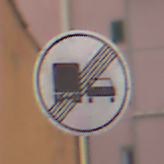
Verkehrszeichen: EndeUeberholverbotKraftfahrzeuge
Umgebung: Outdoor, Urban
Tageszeit: Midday
Wetter: Overcast
Licht: Natural
Jahreszeit: NotSpecified
Kontrast: LowContrast